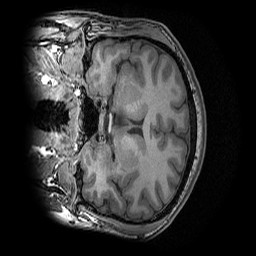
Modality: T1w
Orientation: coronal
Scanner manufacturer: ge
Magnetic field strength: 3 T
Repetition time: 0.008156 s
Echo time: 0.00318 s